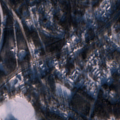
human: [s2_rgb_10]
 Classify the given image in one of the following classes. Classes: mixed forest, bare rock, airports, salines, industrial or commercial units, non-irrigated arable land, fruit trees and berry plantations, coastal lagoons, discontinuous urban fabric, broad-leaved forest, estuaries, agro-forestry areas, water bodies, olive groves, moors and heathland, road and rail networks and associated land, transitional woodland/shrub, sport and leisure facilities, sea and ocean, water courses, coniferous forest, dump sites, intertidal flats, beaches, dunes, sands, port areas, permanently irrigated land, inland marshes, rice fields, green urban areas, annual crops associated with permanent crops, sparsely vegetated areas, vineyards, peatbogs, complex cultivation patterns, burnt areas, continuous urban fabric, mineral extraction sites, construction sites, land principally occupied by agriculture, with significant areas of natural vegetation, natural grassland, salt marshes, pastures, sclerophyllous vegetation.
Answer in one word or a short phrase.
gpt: discontinuous urban fabric, industrial or commercial units, green urban areas, coniferous forest, water bodies